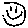
Label: smiley face